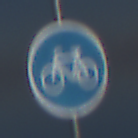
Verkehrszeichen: Radweg
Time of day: MorningAfternoon
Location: Outdoor (Nature)
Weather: PartlyCloudy
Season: NotSpecified
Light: Natural